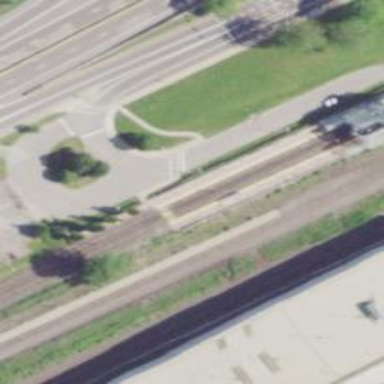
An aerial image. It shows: Railway crossing.